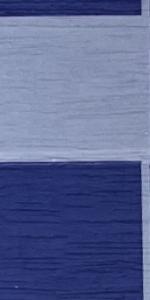
Label: Empty